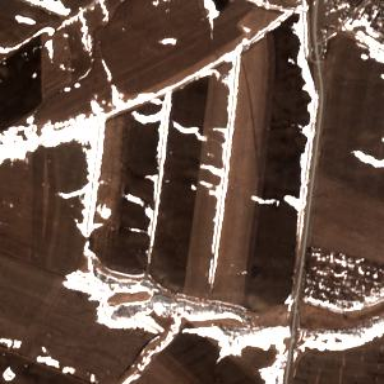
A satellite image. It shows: Picturesque farmland scene.